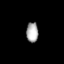
Tissue: lung
Cell type: Smooth muscle cells
Senescence score: 0.6691
Nuclear area (px): 235
Mean DAPI intensity: 168.566